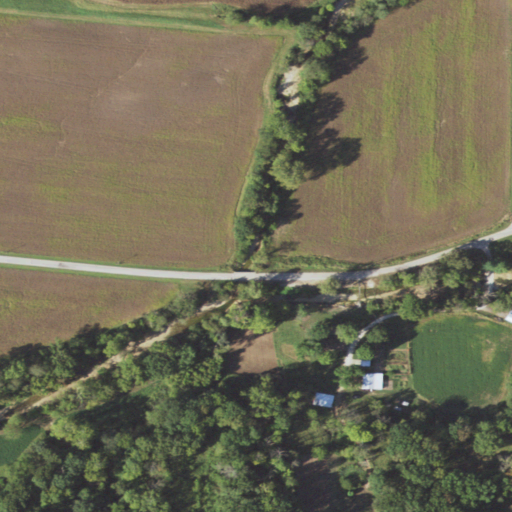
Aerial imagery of valley in Illinois named Stearns Hollow containing cultivated crops, deciduous forest, pasture, low intensity development, mixed forest, open development, and medium intensity development